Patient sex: M
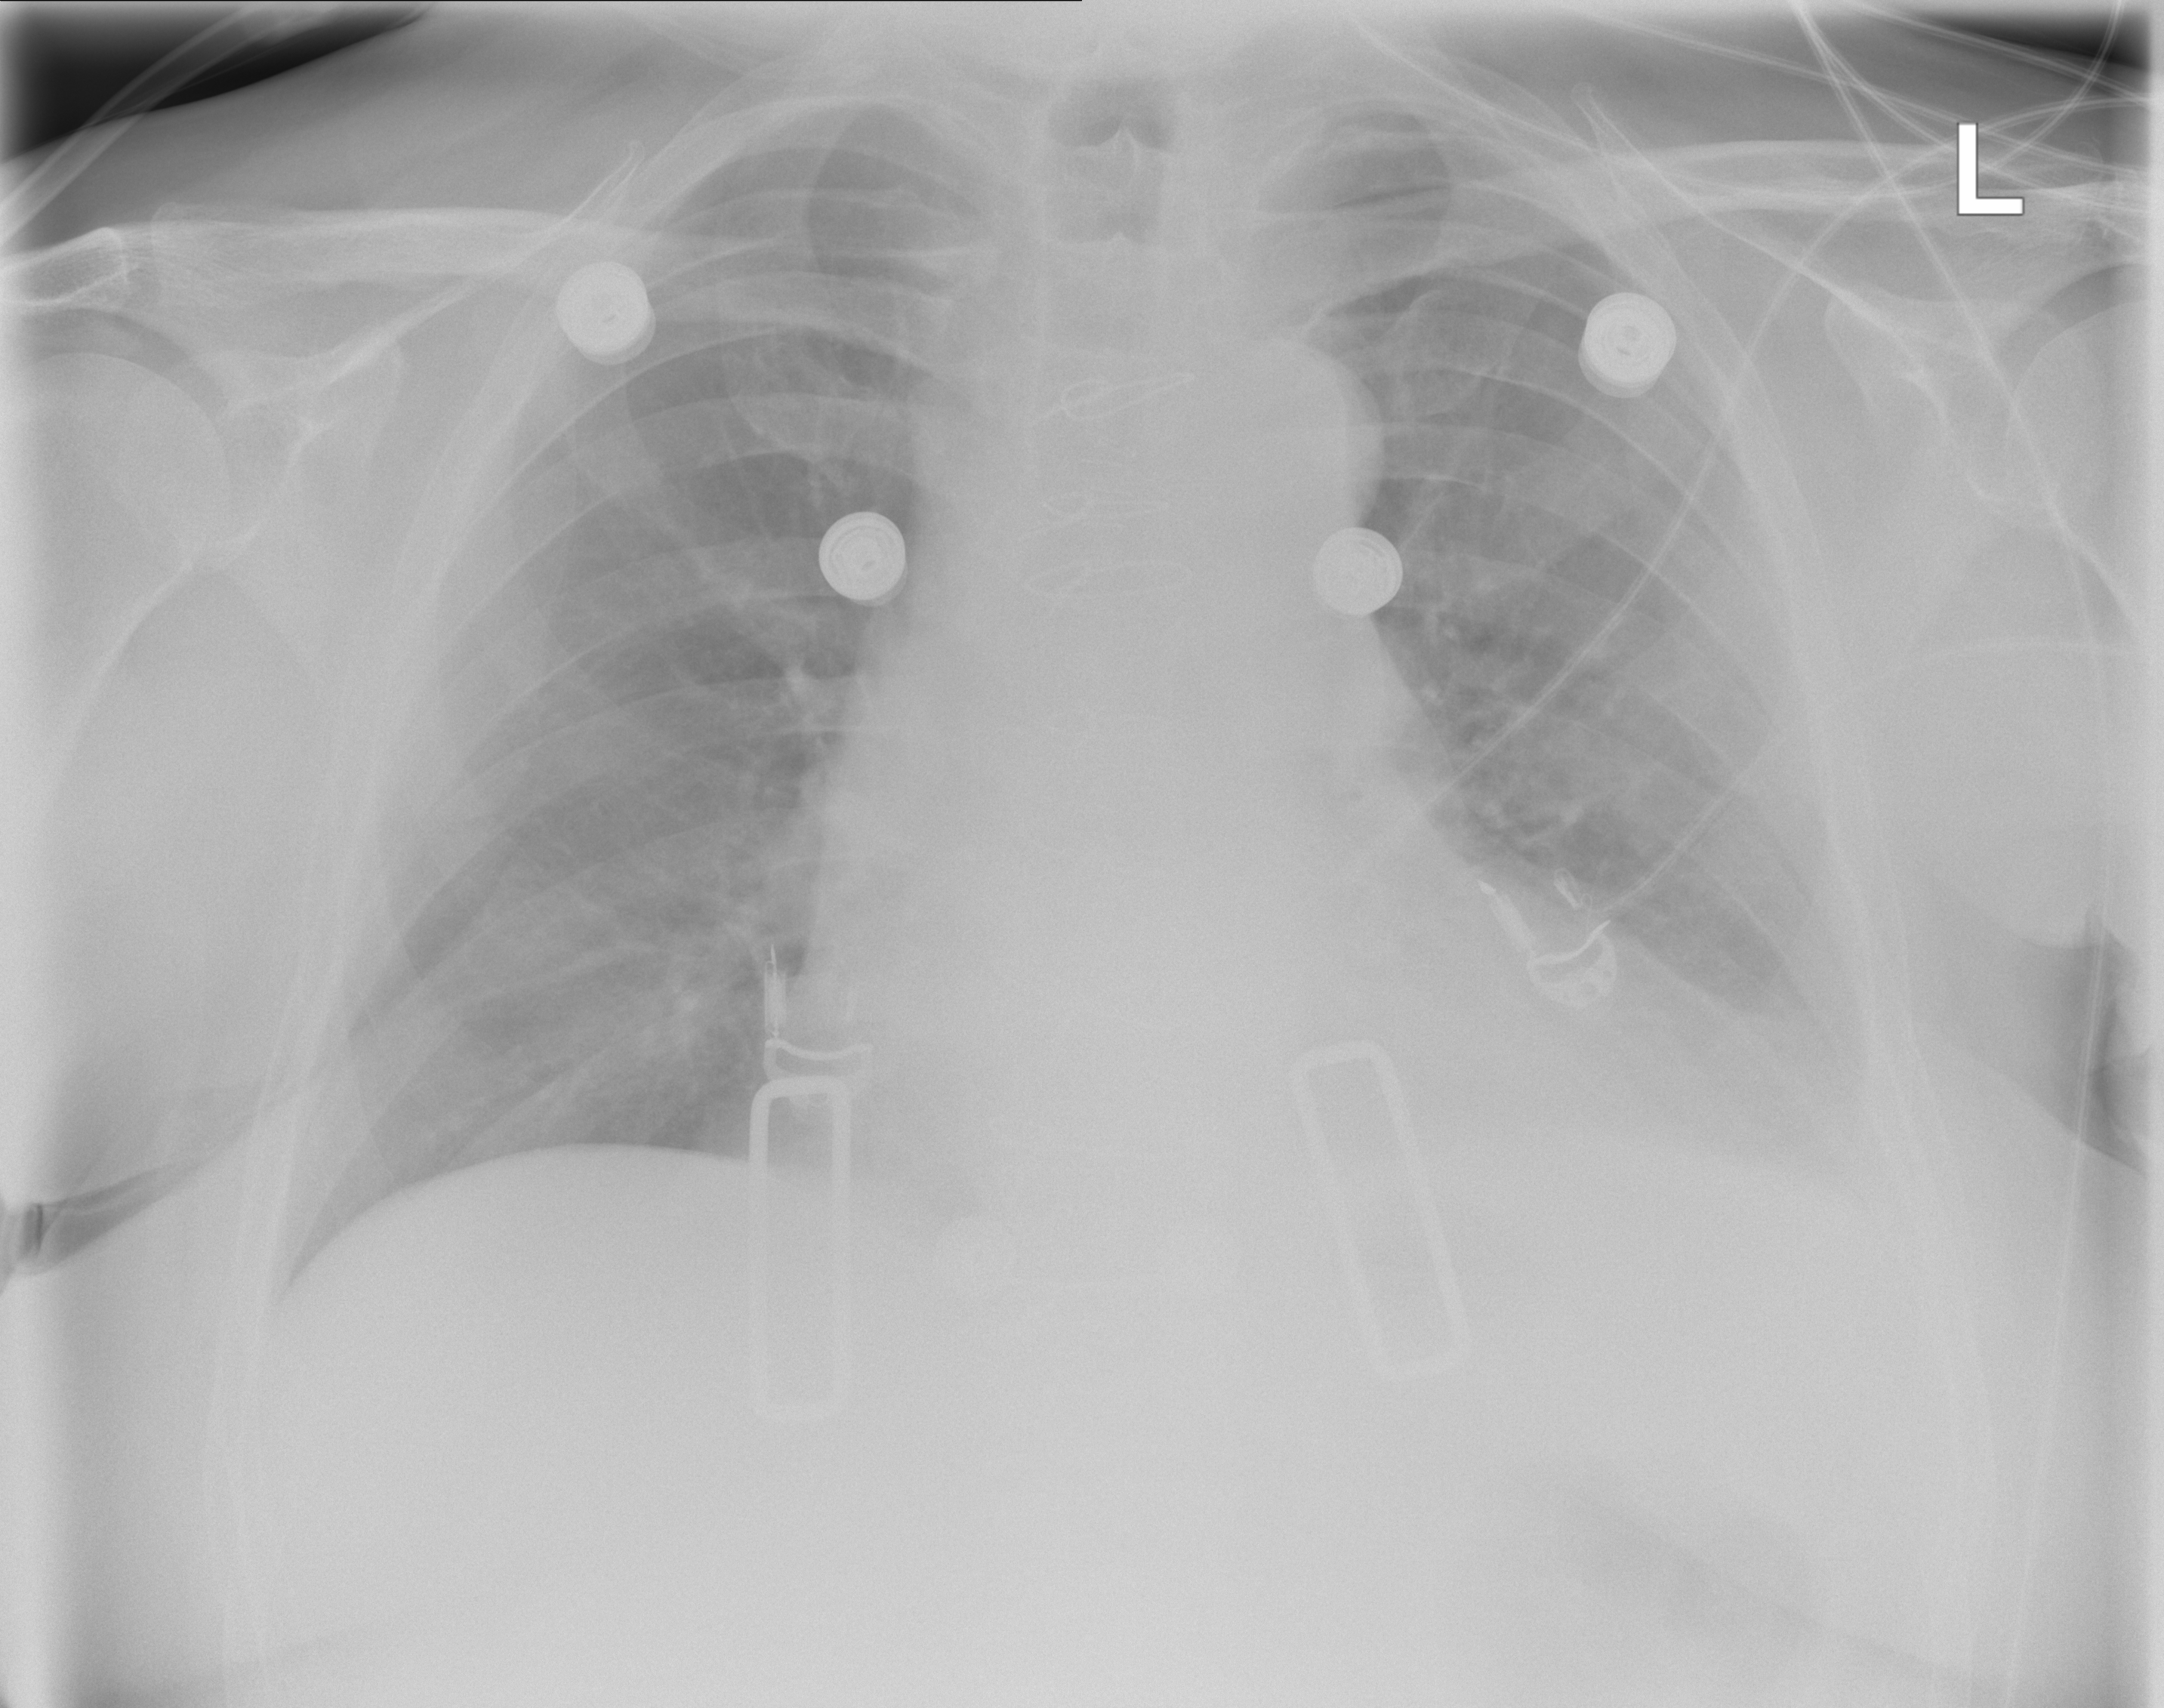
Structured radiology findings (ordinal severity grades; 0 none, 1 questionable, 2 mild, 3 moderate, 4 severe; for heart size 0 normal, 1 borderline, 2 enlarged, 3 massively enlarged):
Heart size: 2
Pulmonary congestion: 0
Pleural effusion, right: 0
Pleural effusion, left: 2
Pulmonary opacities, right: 0
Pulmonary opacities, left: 0
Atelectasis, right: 0
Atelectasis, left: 2